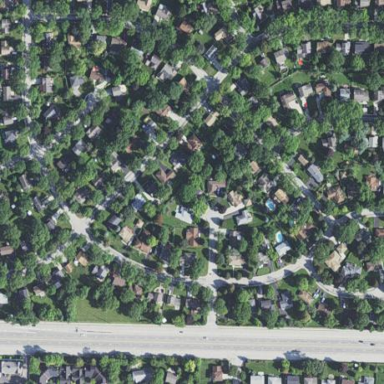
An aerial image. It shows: This residential area consists of single-family homes.